Interaction volume radius: 10 \u00c5
Interaction volume height: 20 \u00c5
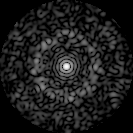
Disorder parameter: 0.8392